Brain MRI, t1w sequence, axial 2D slice.
Patient: age 46, sex F, weight 90 kg, height 1.9 m
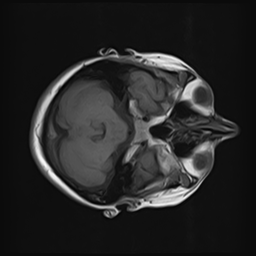